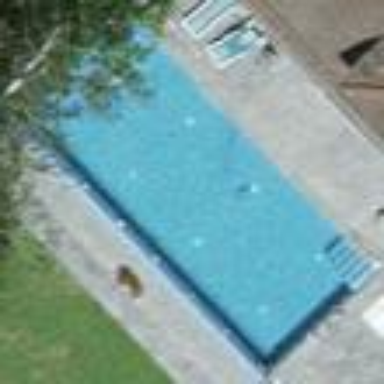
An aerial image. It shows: Swimming pool located in leisure land.